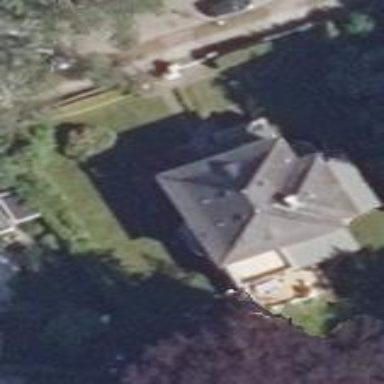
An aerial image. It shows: Detached building with hipped roof shape.